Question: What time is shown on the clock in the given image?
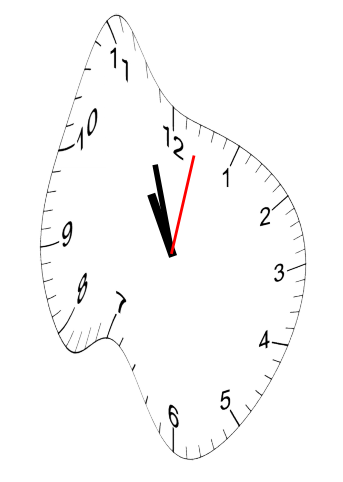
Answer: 10:57:02